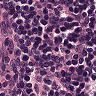
Metastatic tissue present: no